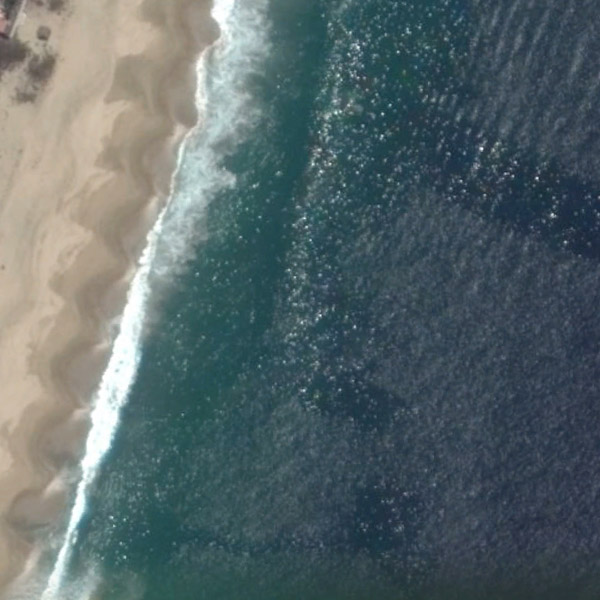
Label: Beach